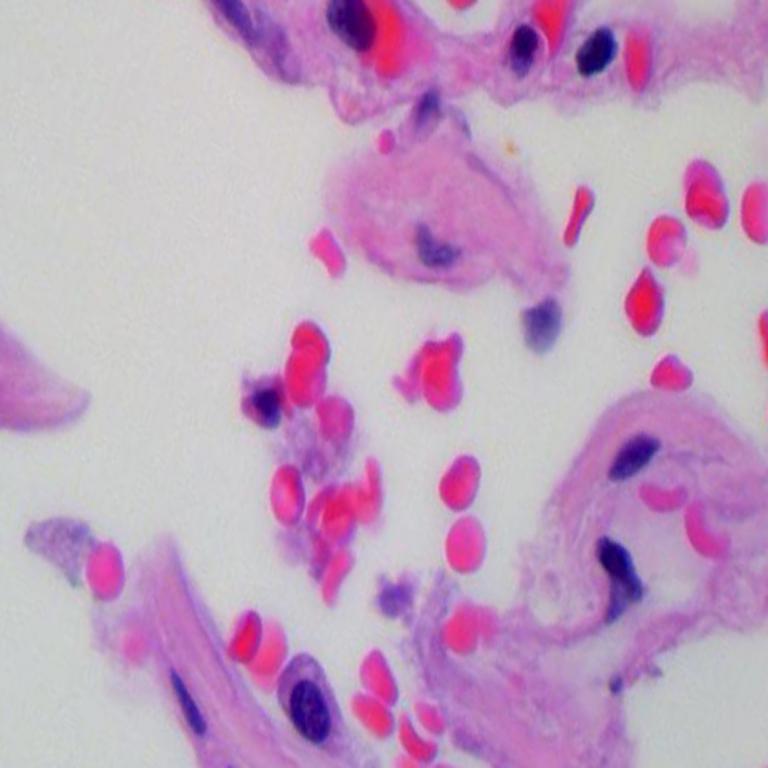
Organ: lung
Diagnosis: benign